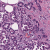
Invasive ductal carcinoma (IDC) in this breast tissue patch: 1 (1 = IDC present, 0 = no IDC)